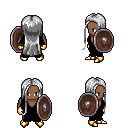
a pixel art fantasy rpg character, male body template, human, dark skin, black robe, magenta pants, white extra-long hairstyle, gold gloves, gold boots, shield, four views (front, back, left, right), 2x2 character sprite sheet, small pixel art, hard edges, no anti-aliasing